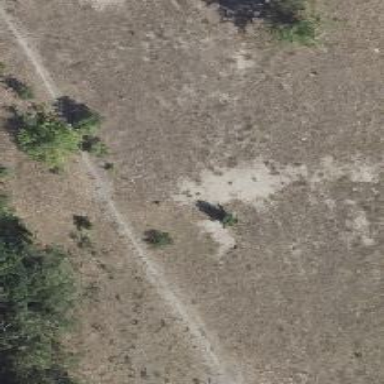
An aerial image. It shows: Dirt path.